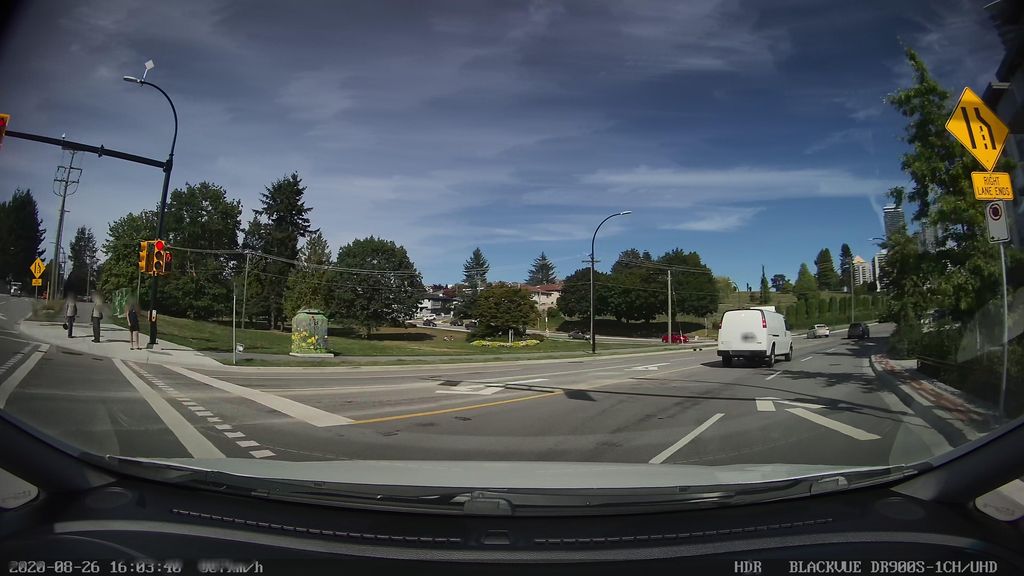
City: vancouver